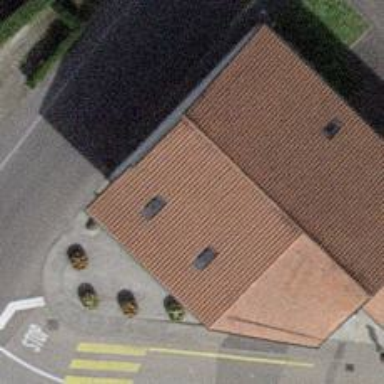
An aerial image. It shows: Convenience shop.